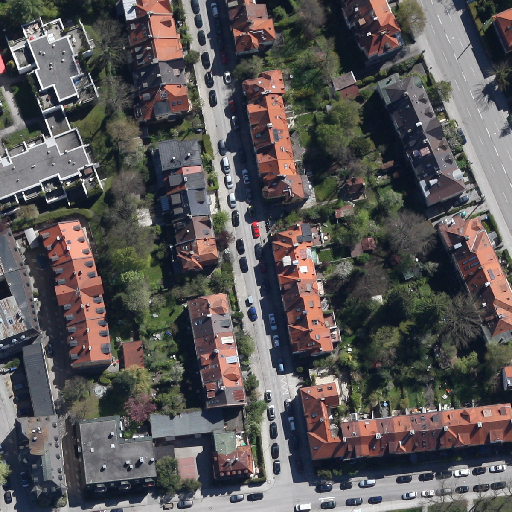
Referring expression: car